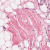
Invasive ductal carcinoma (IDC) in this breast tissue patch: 0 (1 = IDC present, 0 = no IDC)